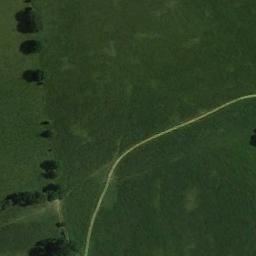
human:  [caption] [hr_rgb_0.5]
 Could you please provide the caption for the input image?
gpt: There is a road on the meadow .

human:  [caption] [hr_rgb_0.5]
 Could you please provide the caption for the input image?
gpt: There are some trees on the meadow .

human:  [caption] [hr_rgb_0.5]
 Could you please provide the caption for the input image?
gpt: This meadow has dense grasses and some trees and a road goes through the meadow .

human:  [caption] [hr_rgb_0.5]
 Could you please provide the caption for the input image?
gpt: The entire image is dominated by grass .

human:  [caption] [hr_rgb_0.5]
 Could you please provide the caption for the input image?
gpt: There are some trees and a winding path on the meadow .